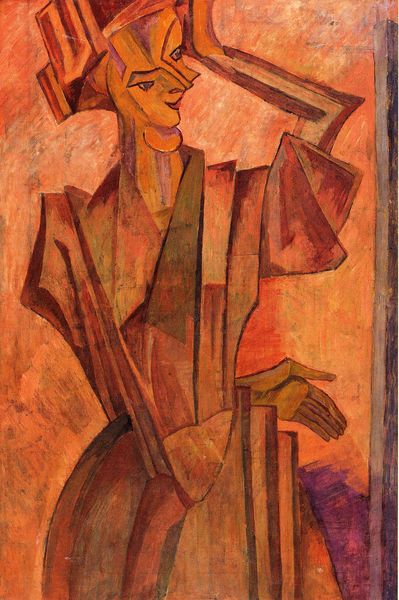
Titel: Woman at a Mirror, Frau vor einem Spiegel
Künstler: Frederick Etchells
Standort: Manchester
Institution: City Art Galleries
Schlagwörter: blau, gemälde, hand, kopf, mann, gelb, grün, kubismus, kubistisch, braun, ellbogen, fenster, frau, geste, grau, haar, hintergrund, holz, hut, kleid, nase, orange, schwarz, stirn, rot, expressionismus, hochformat, malerei, jung, arm, arme, augen, gesicht, kleidung, stirnband, ärmel, hals, porträt, spiegel, sonne, figur, gewand, haare, mantel, stehend, kinn, krone, lippen, skulptur, statue, lächeln, bein, moderne, russland, warm, abstrakt, fläche, farbe, formen, lila, violett, linien, treppe, nasen, spitz, weiblich, streifen, robe, lächelnd, abstraktion, lachen, eckig, form, kunst, ecken, geometrisch, grimasse, doppelkinn, picasso, stange, schief, moderne kunst, splitter, lilla, italiener, gesplittert, feurig, berühmt, mechanisch, kubik, speigel, aufsplitterung, kubism, kubsitisch, kuik, unproportioniert, zusammengestückelt, alt